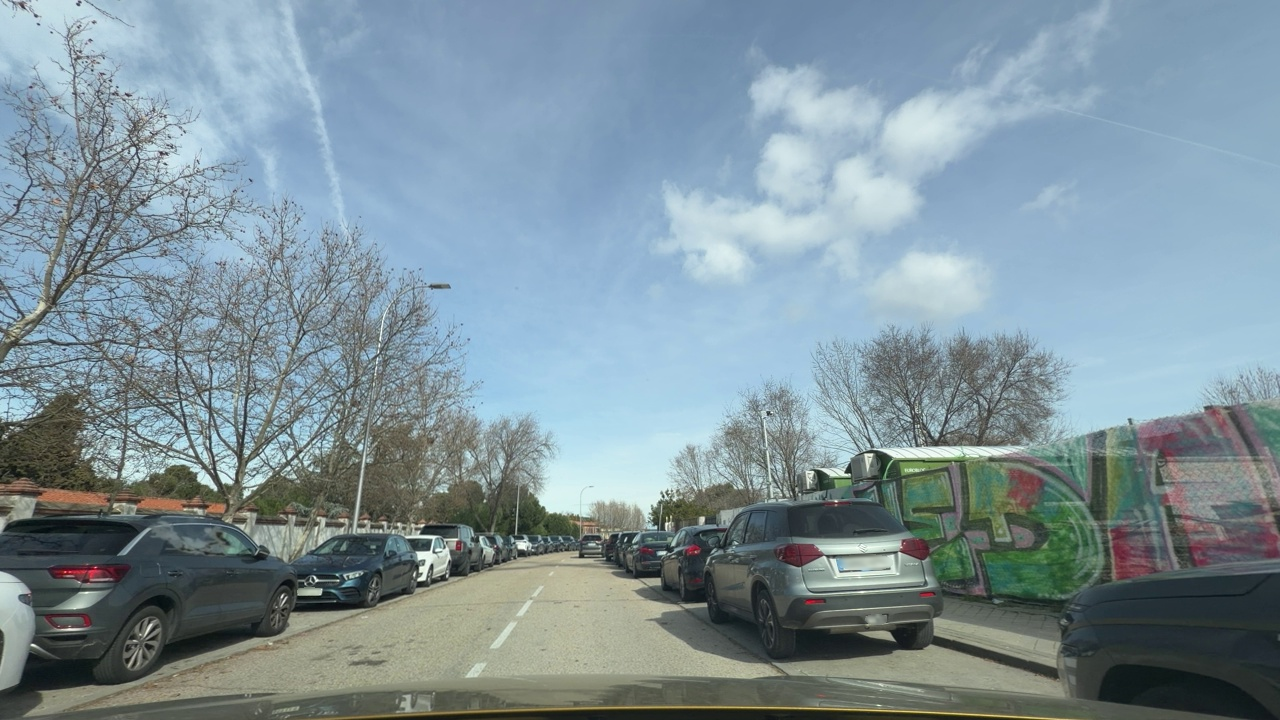
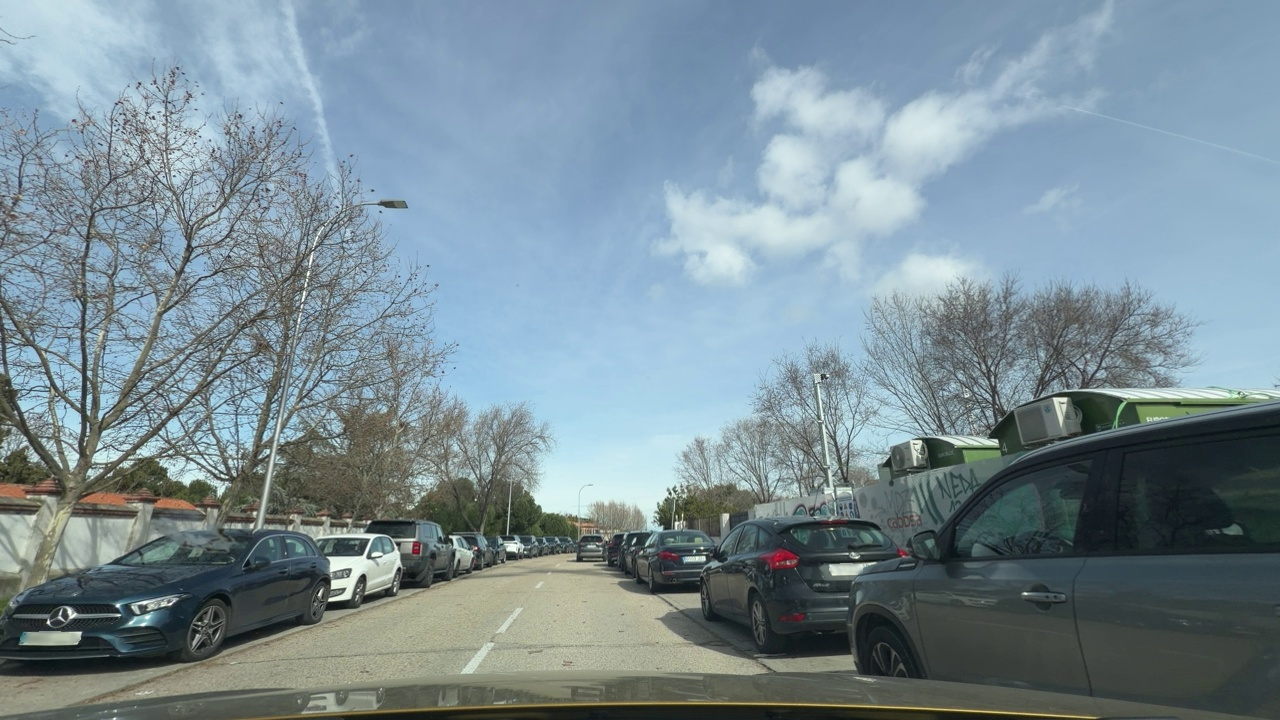
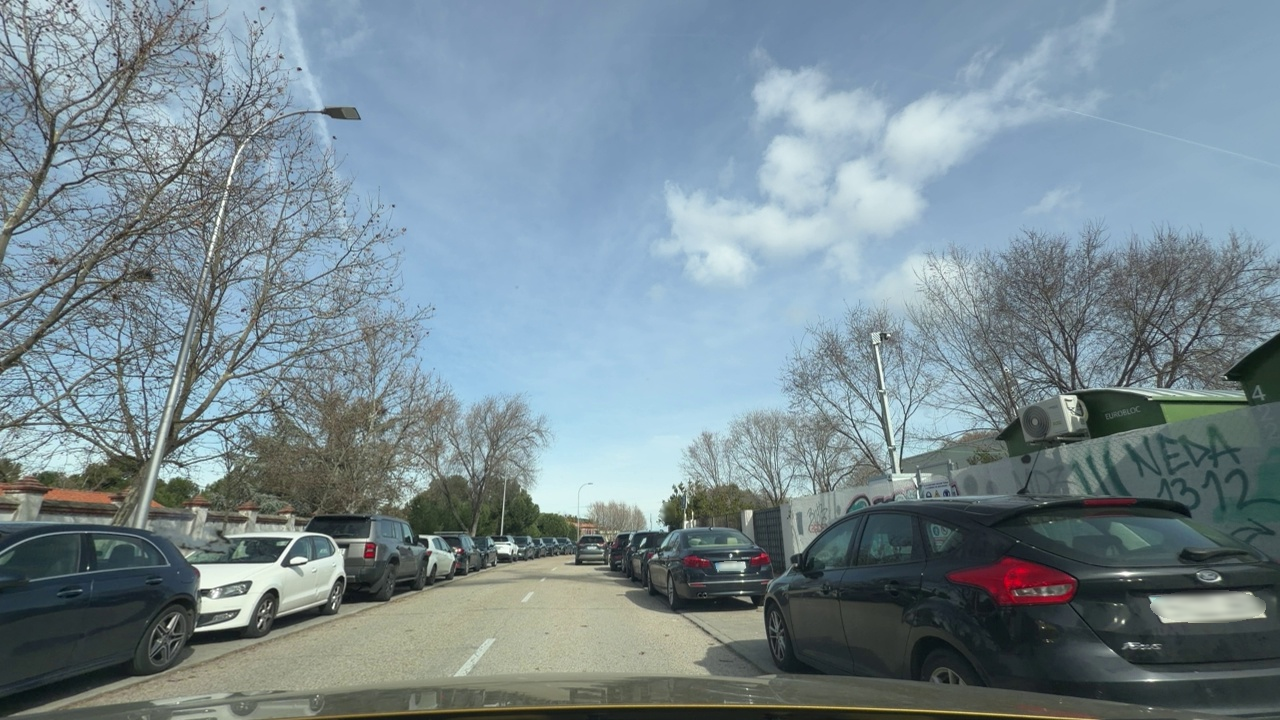
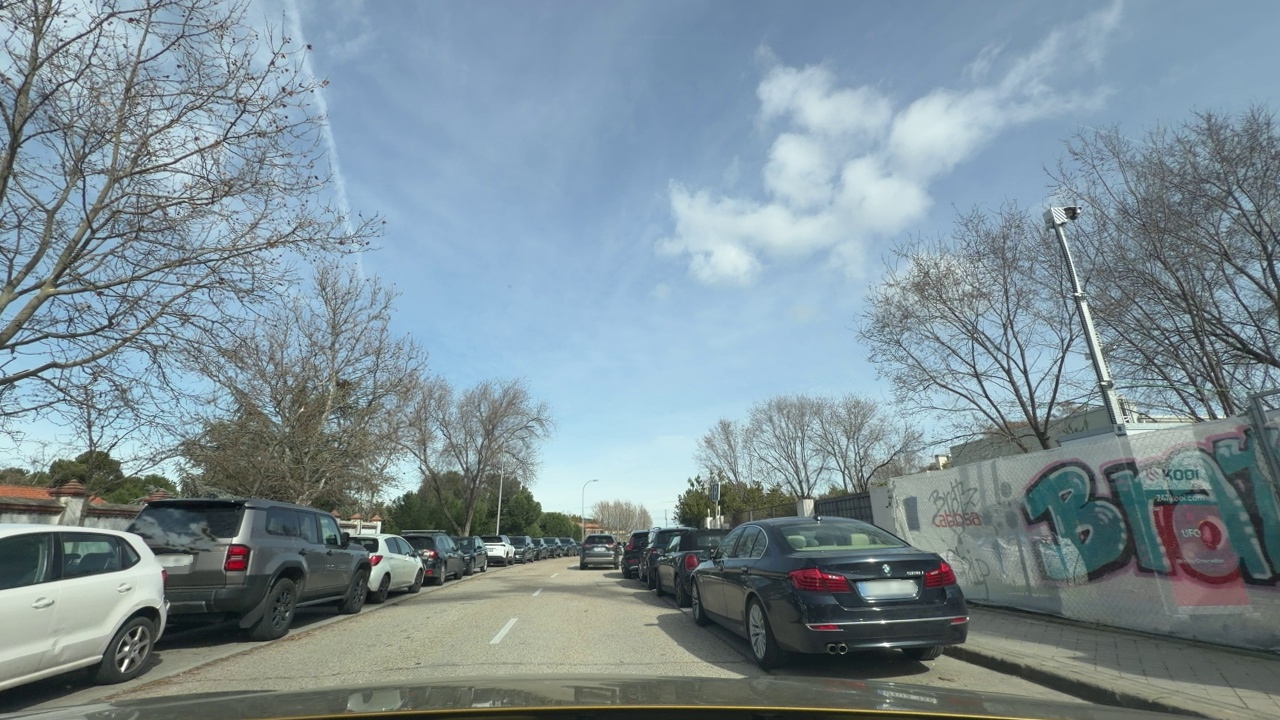
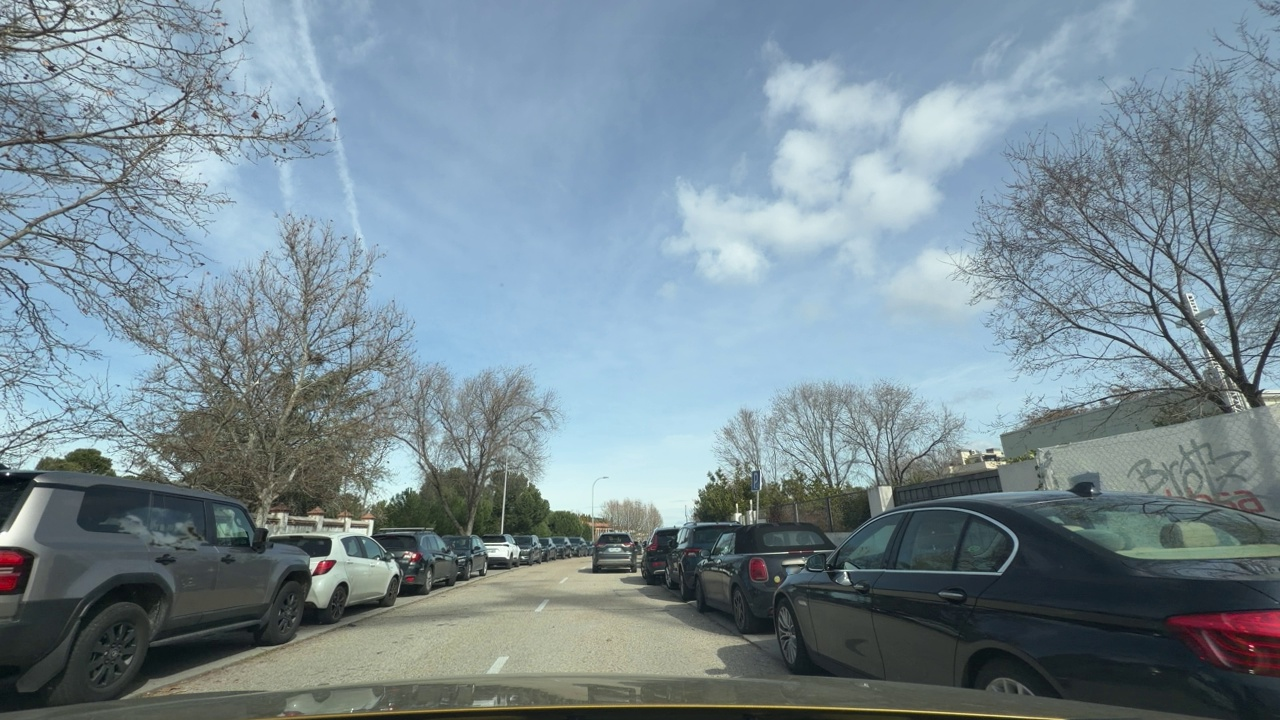
Situation: Lateral parked car
Question: Are vehicles present on the right side of the ego lane?
Answer: Yes
Reasoning: As seen in the pictures there are several parallel parked cars on the right side of the lane

Situation: Lateral parked car
Question: Are vehicles parked parallel or perpendicular to the roadway near the ego lane?
Answer: Yes
Reasoning: Cars are parked parallel to the ego lane

Situation: Lateral parked car
Question: Does the environment indicate an urban road where curbside parking is permitted?
Answer: Yes
Reasoning: Based on the type of the road and that curbside is permitted, it is an urban road

Situation: Lateral parked car
Question: Is the ego vehicle traveling in a middle lane with traffic lanes on both sides?
Answer: No
Reasoning: it is driving in a two sided road, and it is driving on the right lane

Situation: Lateral parked car
Question: Are vehicles present on the left side of the ego lane?
Answer: Yes
Reasoning: There are parallel parked cars on the left side of the road